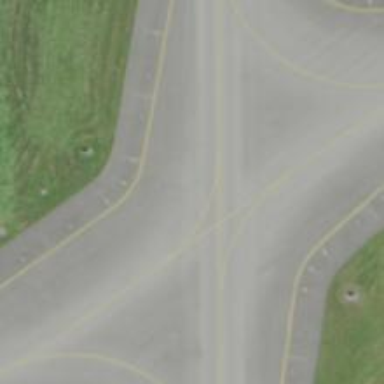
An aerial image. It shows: Image of taxiway at airport.